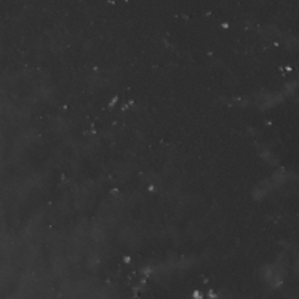
Label: non_frost